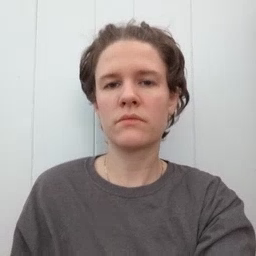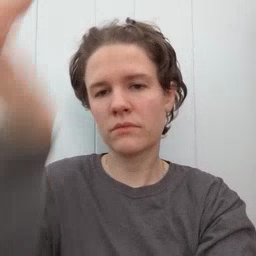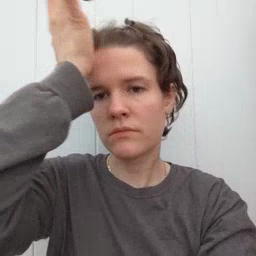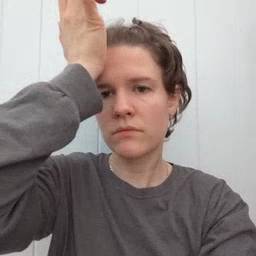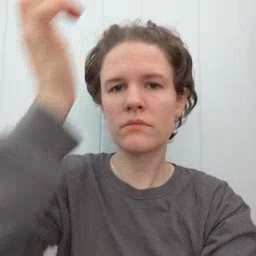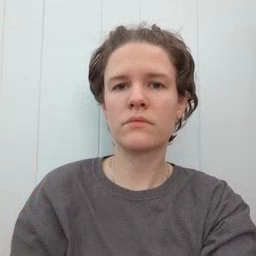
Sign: garbage